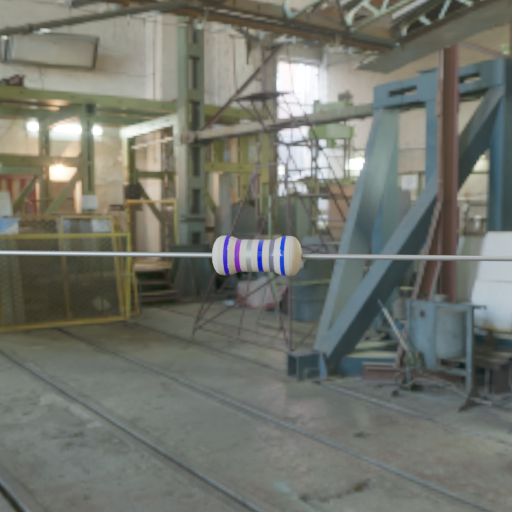
Resistor colour bands (in order): blue, violet, silver, blue, gray, blue